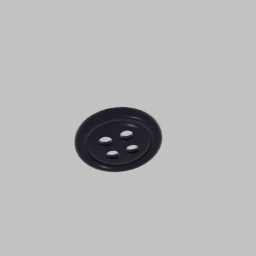
Label: people